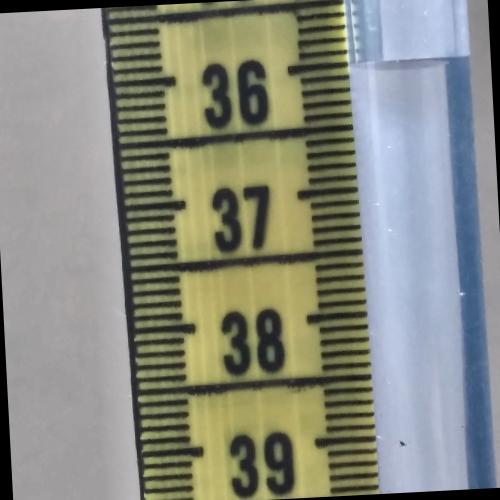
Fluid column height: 36.0 cm